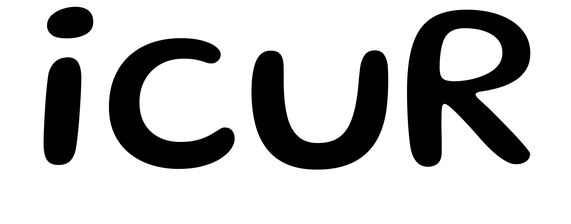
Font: Gluten_Regular